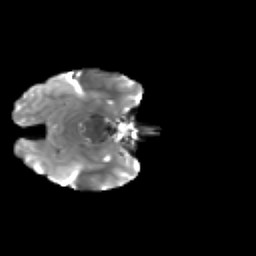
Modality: T2w
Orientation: axial
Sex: female
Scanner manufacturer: siemens
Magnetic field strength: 3 T
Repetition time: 5 s
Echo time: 0.071 s